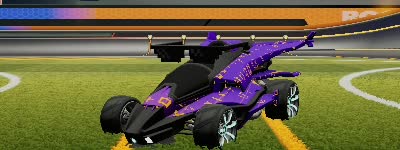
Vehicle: aftershock